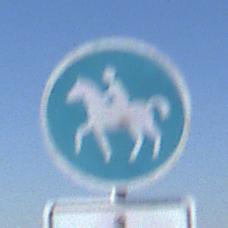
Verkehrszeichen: Reitweg
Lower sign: EinspurigeFahrzeugeFrei3
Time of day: MorningAfternoon
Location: Outdoor (Nature)
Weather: PartlyCloudy
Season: NotSpecified
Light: Natural